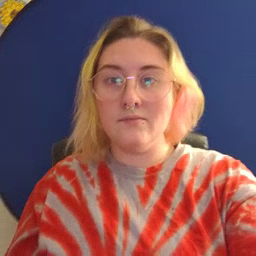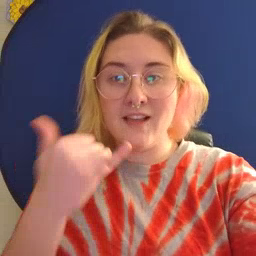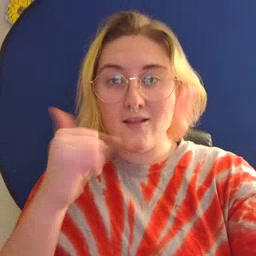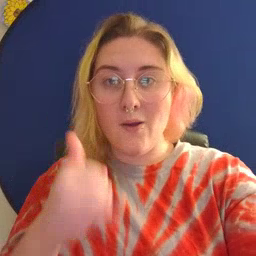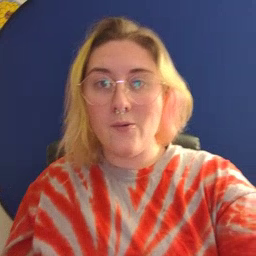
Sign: yellow